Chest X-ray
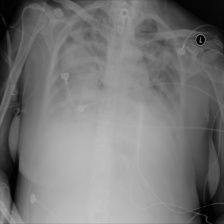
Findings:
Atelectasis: negative
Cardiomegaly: negative
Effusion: positive
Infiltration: negative
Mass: positive
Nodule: negative
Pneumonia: negative
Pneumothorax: negative
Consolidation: negative
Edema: negative
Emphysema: negative
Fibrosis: negative
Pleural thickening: negative
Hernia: negative